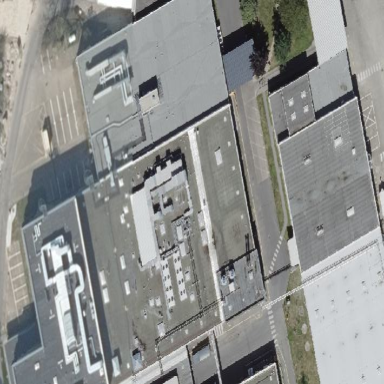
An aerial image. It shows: Building marked by its construction works.